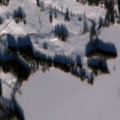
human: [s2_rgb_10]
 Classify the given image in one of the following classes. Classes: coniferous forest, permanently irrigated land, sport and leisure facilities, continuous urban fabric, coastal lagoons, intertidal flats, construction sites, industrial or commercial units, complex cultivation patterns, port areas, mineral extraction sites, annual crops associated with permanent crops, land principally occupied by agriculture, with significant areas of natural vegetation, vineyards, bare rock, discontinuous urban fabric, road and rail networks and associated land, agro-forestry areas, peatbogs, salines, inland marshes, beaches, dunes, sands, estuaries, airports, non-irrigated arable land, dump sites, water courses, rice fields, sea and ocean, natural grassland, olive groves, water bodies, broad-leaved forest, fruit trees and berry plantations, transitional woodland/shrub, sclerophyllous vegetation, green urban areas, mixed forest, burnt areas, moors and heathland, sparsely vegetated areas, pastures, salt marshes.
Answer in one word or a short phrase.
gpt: non-irrigated arable land, land principally occupied by agriculture, with significant areas of natural vegetation, coniferous forest, mixed forest, water bodies